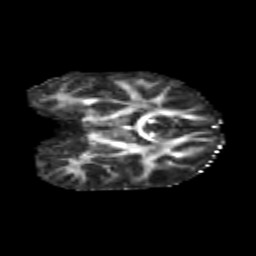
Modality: FA
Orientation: coronal
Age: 6
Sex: male
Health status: healthy